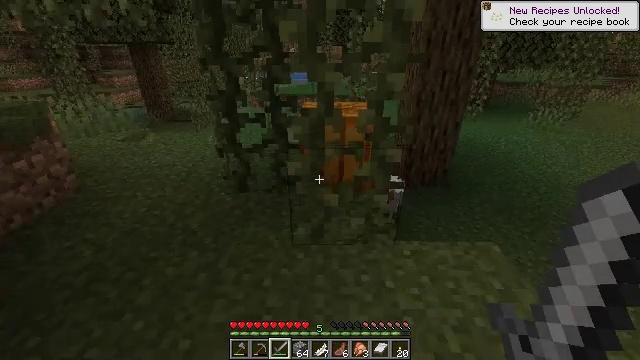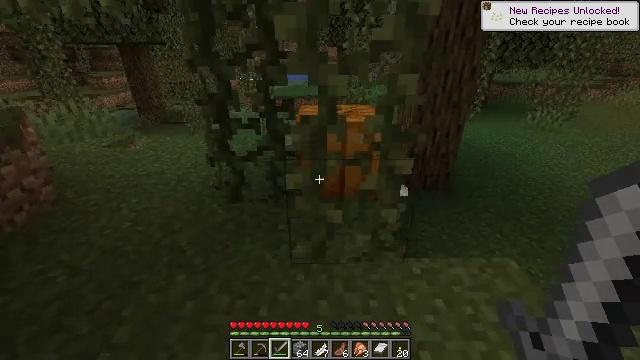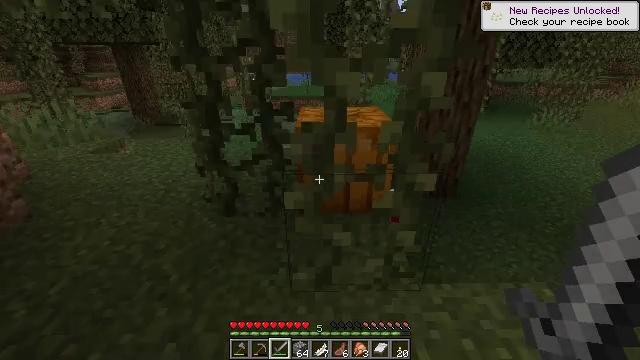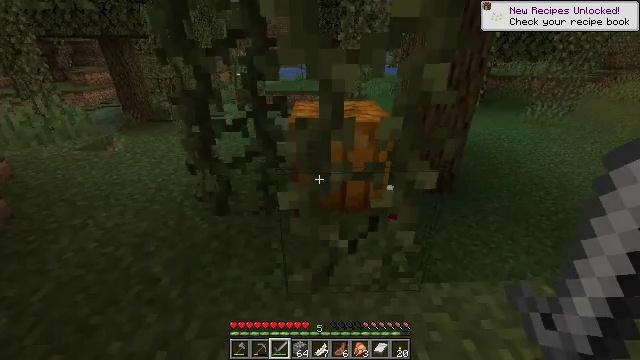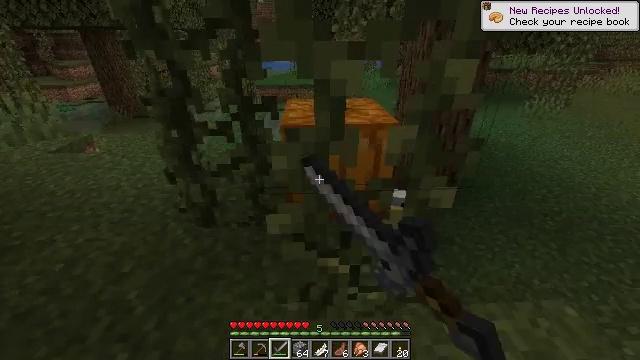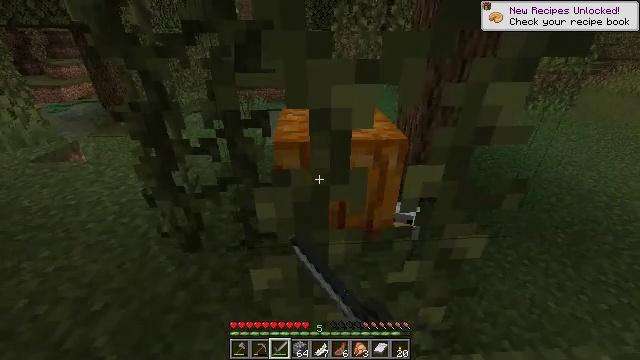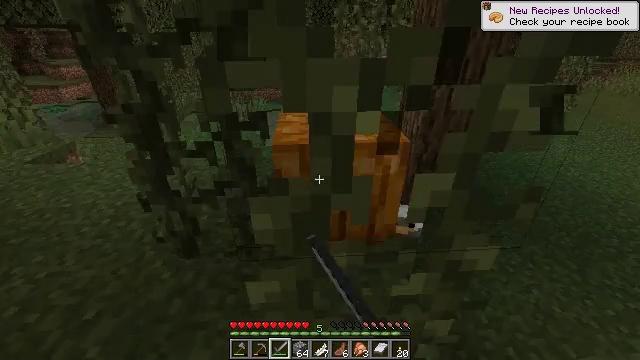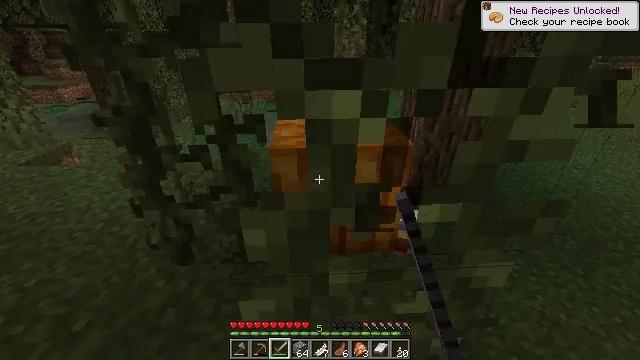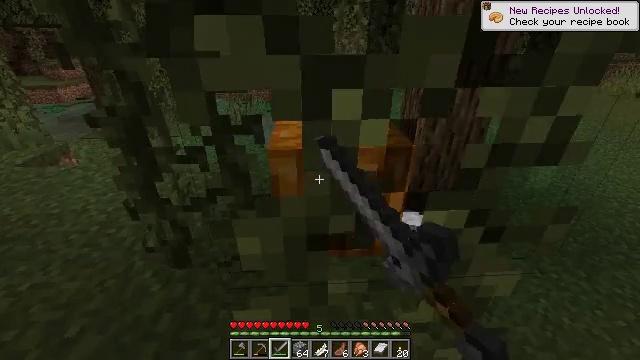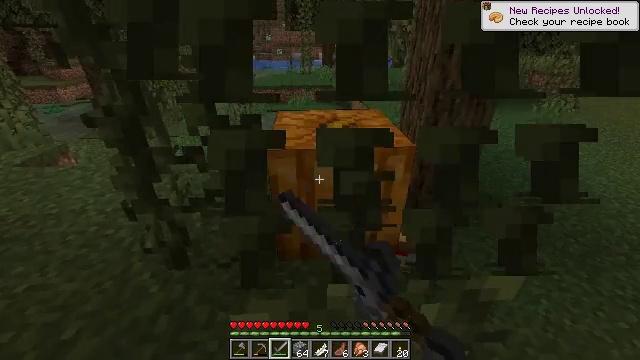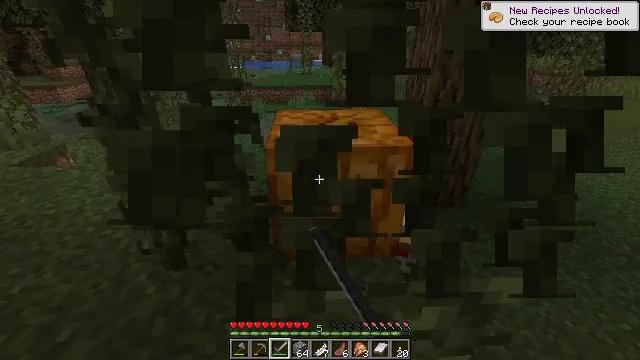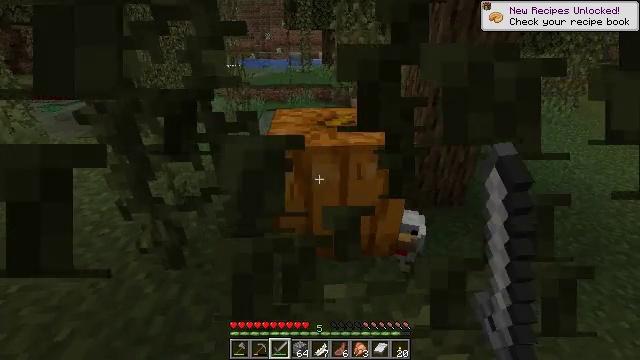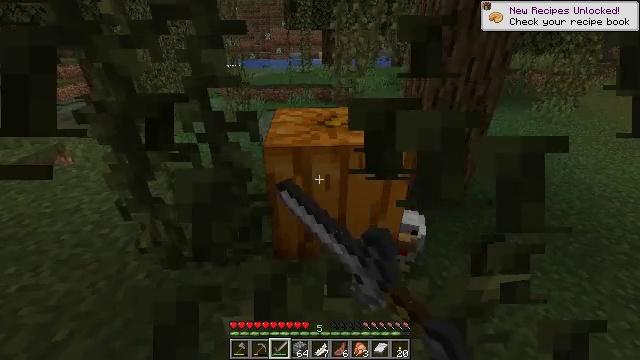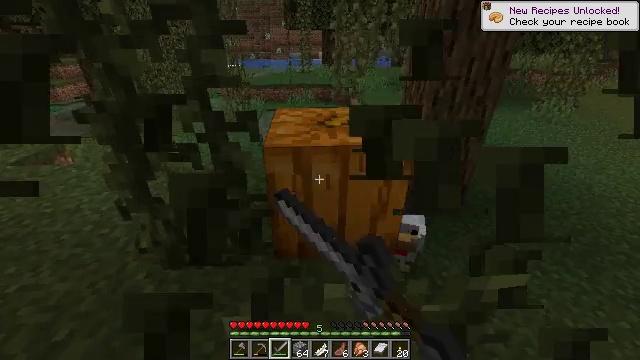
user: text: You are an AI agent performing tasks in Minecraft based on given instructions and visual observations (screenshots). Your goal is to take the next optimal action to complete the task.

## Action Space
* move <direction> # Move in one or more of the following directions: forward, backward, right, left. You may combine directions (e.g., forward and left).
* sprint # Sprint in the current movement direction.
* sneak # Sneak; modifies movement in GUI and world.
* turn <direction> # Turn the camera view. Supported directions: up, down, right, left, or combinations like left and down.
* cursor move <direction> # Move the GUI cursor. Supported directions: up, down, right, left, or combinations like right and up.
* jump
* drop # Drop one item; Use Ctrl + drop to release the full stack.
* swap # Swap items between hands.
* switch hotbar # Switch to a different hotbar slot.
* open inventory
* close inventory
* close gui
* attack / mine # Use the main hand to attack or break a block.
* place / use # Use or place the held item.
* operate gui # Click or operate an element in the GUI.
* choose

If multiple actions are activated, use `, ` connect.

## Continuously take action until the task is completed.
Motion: motion action
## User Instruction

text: Harvest vines off the surface.
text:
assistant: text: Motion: move forward, turn right
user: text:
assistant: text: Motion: move forward
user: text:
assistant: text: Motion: move forward, turn right and down, attack / mine
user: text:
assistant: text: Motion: move forward, turn right and down, attack / mine
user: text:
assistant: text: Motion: move forward, attack / mine
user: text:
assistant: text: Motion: attack / mine
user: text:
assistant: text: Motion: attack / mine
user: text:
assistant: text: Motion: attack / mine
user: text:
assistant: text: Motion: attack / mine
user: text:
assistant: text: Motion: attack / mine
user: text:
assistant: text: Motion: attack / mine
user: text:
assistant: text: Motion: attack / mine
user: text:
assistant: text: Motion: attack / mine
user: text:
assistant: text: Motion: attack / mine